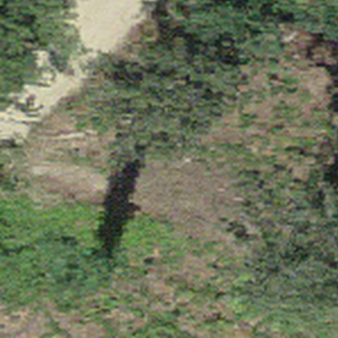
Label: other